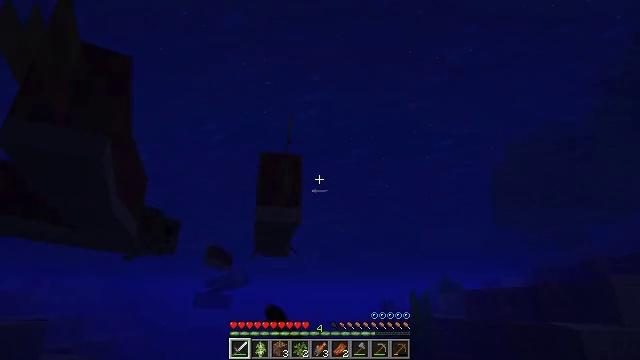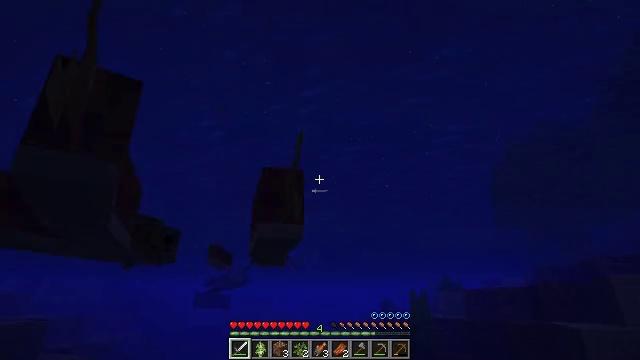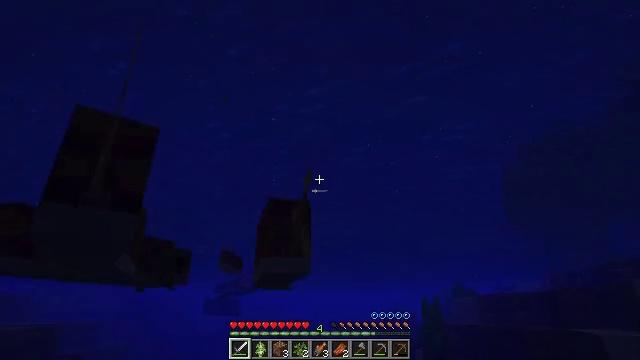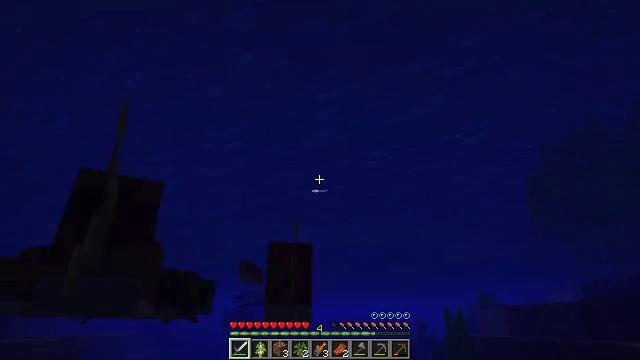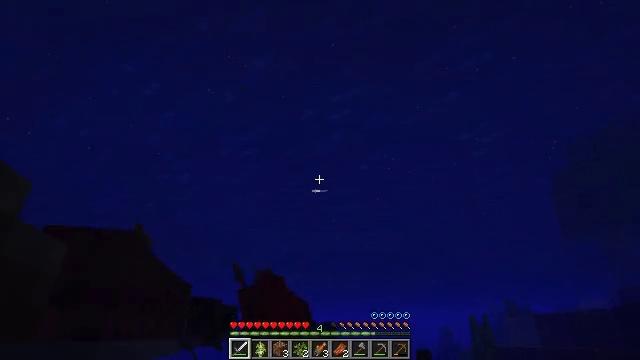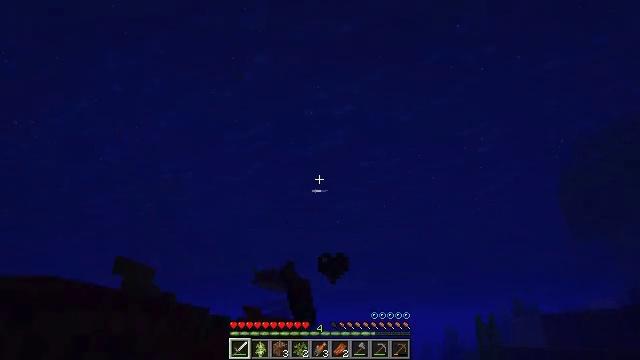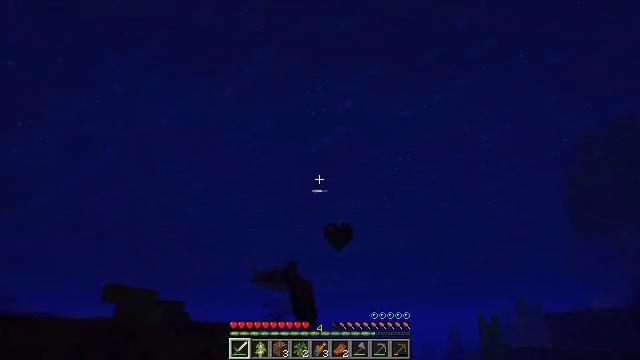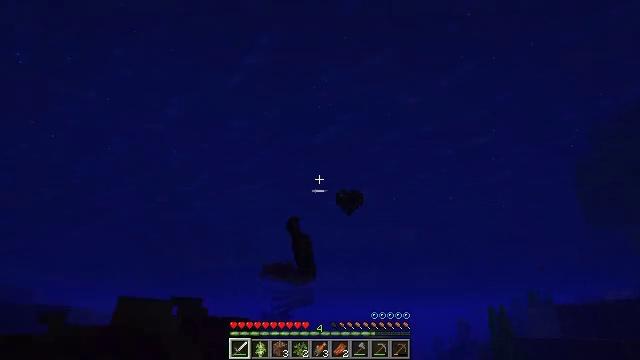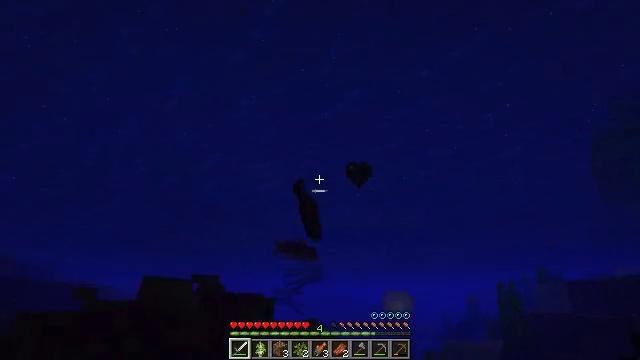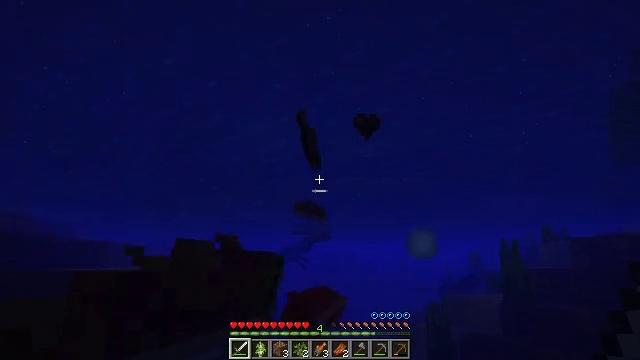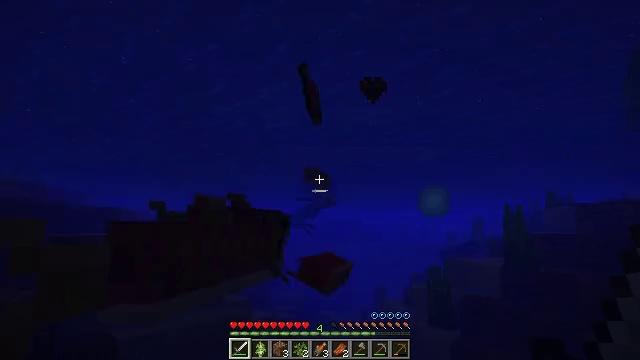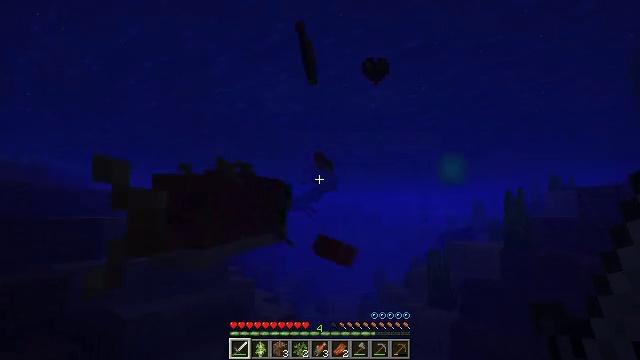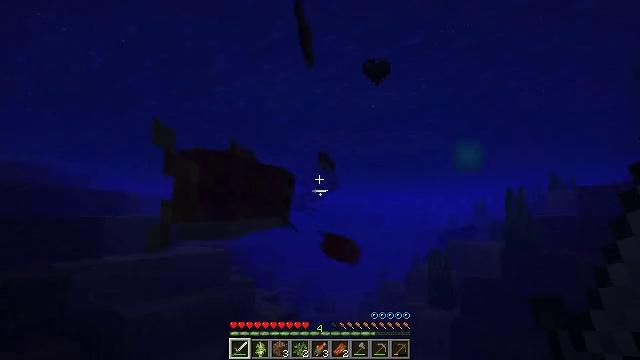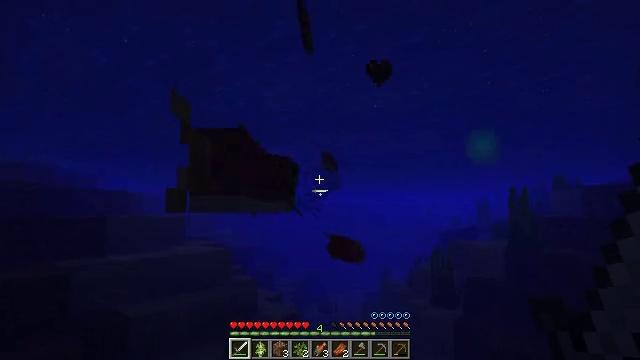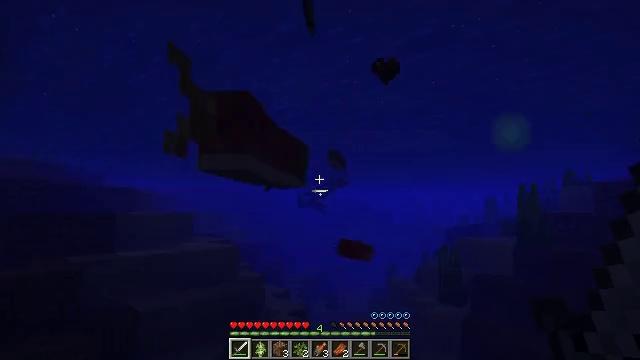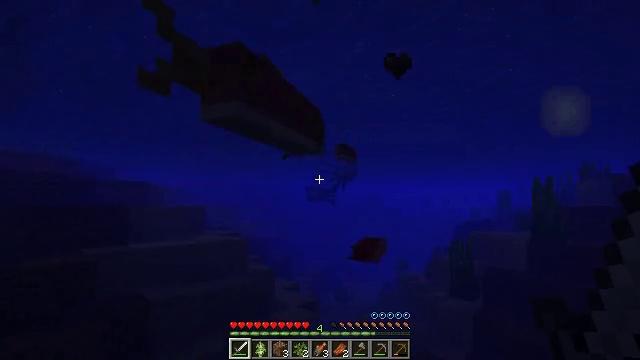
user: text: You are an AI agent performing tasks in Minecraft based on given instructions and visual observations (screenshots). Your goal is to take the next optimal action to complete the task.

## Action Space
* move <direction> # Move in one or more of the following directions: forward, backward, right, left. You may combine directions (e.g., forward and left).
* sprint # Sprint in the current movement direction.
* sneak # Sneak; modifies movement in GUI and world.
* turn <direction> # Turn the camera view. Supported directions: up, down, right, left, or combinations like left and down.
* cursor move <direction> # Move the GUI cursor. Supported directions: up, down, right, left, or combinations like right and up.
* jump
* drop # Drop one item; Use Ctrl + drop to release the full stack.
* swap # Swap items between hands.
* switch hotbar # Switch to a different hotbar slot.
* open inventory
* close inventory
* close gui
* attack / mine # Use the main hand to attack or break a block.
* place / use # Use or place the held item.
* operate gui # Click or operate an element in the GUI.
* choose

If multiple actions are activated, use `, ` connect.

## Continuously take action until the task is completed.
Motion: motion action
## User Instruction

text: Kill the salmon.
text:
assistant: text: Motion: attack / mine
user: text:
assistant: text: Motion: turn left and up
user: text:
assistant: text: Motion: turn left and up
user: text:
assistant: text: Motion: turn left and up
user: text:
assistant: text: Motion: no_op
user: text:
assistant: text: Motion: no_op
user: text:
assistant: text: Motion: turn left and down
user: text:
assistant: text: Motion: turn left and down
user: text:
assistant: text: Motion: turn left and down
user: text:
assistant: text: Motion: turn down
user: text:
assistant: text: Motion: turn down
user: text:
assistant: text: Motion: no_op
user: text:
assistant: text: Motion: no_op
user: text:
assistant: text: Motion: move forward, turn left
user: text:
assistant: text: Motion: move forward, turn left and down
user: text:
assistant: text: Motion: move forward
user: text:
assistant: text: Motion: move forward, turn left and up
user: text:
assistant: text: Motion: move forward, turn left and up
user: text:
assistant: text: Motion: move forward, turn up
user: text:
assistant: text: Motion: move forward, turn right and up
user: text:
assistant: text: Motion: move forward, turn right and up, attack / mine
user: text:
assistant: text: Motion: move forward, turn up, attack / mine
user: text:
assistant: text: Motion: move forward, attack / mine
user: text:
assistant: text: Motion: move forward, attack / mine
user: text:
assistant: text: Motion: move forward
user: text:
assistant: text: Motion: no_op